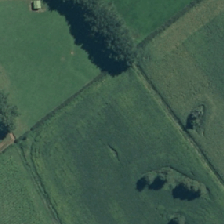
Land cover: shortrotation_cropland